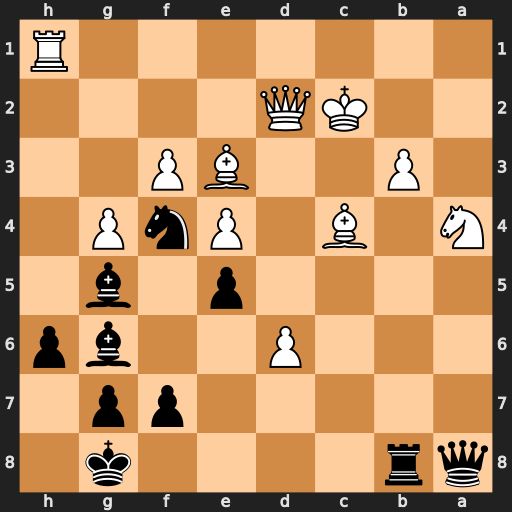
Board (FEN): qr4k1/5pp1/3P2bp/4p1b1/N1B1PnP1/1P2BP2/2KQ4/7R
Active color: b
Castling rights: -
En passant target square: -
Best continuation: Bxe4+ fxe4 Qxe4+